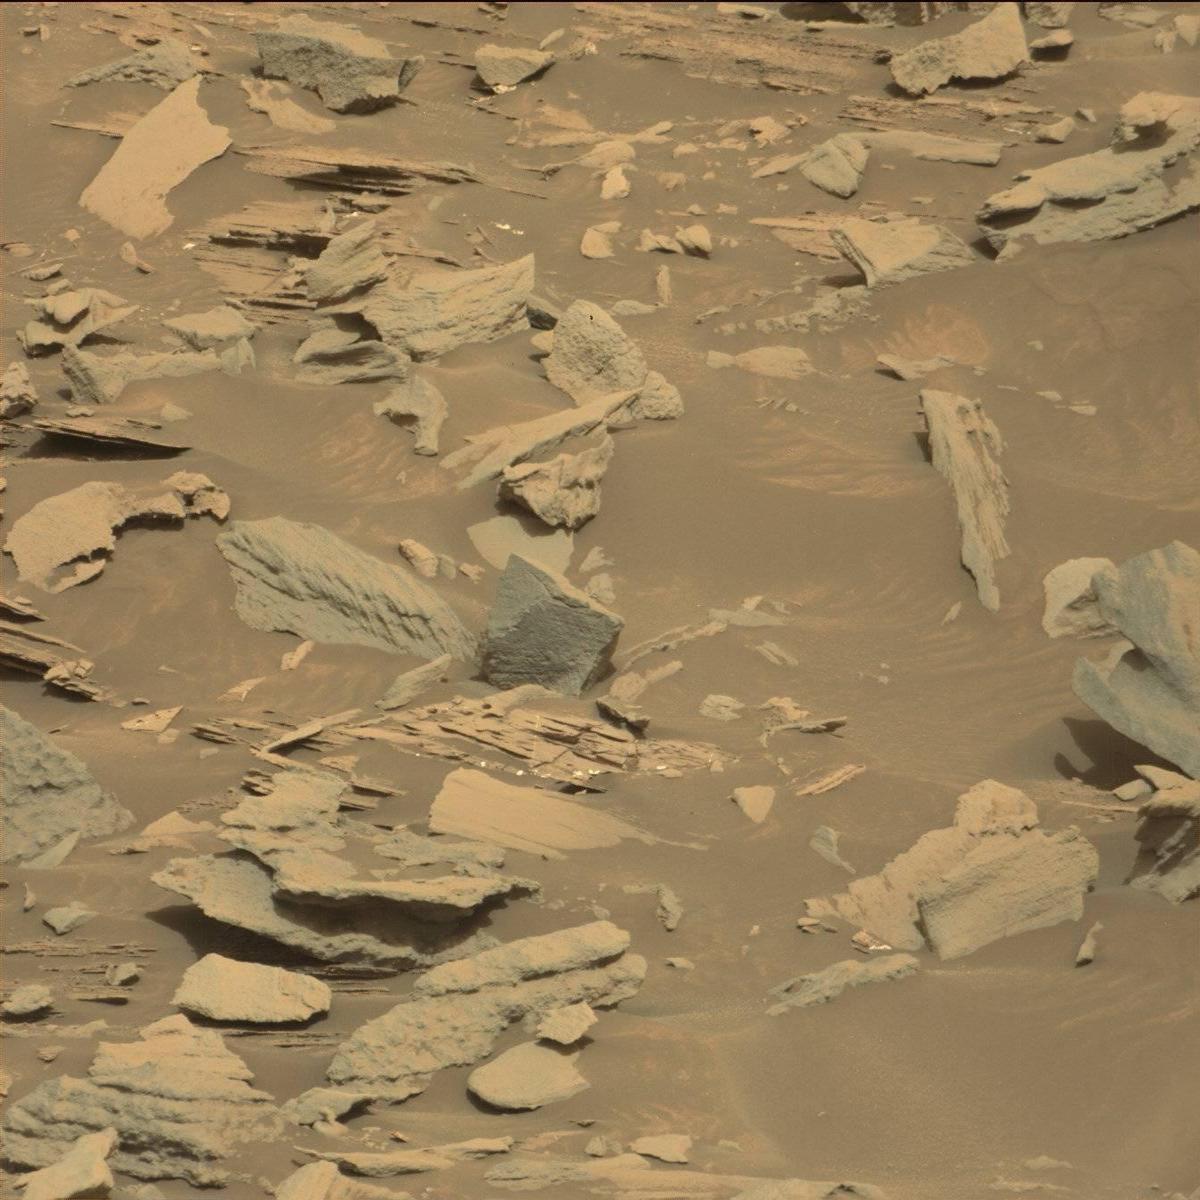
Terrain classes present: Bedrock, Rock, Sand / Soil